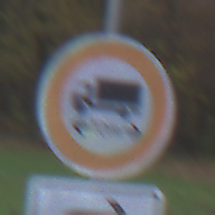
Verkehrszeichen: TatsaechlicheLaenge
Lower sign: RichtungsangabeDurchPfeile5
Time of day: SunriseSunset
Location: Outdoor (Nature)
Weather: PartlyCloudy
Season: Autumn
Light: Natural